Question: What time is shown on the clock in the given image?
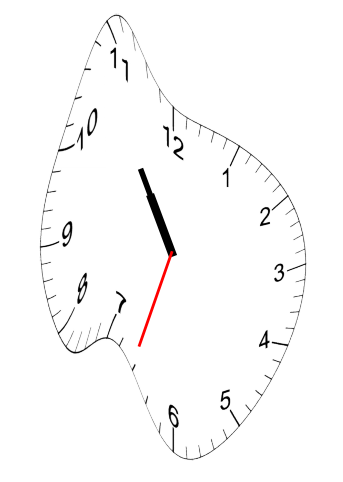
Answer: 10:54:33